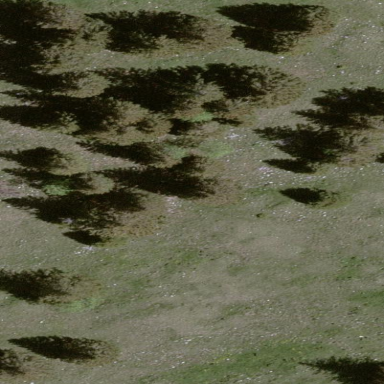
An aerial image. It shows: Forest with needle-leaved trees.